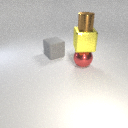
small brown metal cylinder above large yellow metal cube